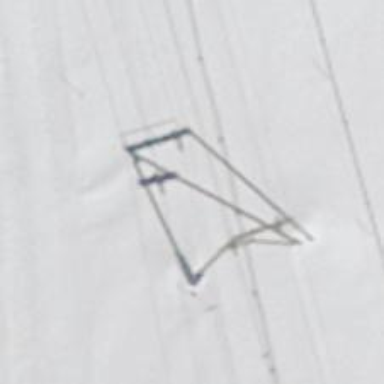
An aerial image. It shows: Pylon used for aerialway.